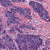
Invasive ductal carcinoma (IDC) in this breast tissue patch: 1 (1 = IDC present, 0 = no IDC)